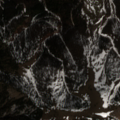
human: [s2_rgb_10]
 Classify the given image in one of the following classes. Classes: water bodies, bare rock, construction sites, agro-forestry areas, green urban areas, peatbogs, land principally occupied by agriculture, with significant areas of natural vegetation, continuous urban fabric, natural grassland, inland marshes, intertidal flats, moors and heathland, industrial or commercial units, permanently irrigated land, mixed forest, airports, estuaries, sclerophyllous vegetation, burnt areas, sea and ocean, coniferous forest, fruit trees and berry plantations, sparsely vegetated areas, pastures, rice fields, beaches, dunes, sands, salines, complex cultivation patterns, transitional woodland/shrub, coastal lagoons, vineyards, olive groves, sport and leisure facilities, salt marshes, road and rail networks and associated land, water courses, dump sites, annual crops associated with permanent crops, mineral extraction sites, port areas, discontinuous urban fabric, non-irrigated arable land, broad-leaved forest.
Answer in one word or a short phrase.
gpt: coniferous forest, natural grassland